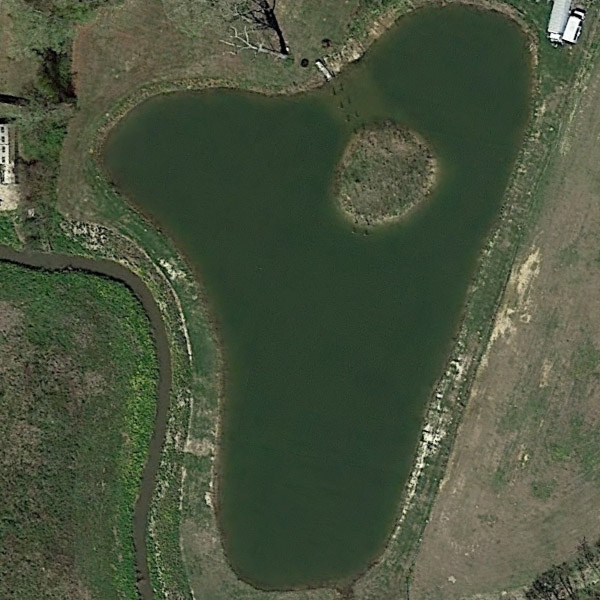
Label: Pond